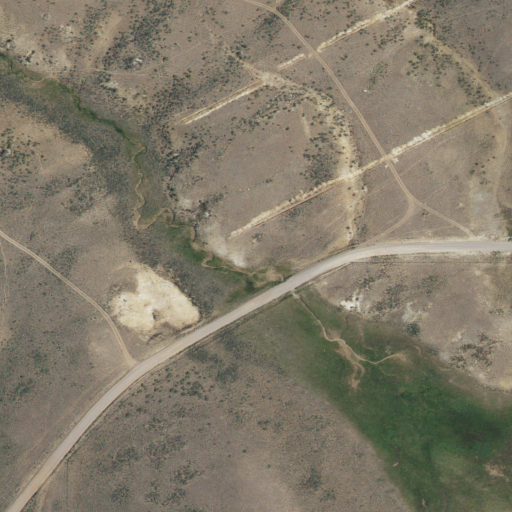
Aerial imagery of valley in Idaho named Bill DeAlder Draw containing shrub, herbaceous wetlands, grassland, and woody wetlands